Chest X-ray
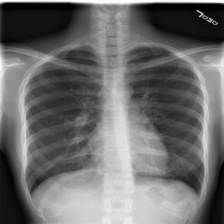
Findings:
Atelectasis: negative
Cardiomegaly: negative
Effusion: negative
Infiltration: negative
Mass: negative
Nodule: negative
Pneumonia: negative
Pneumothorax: negative
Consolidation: negative
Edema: negative
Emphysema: negative
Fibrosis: negative
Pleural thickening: negative
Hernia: negative